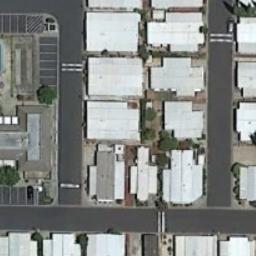
Label: residential